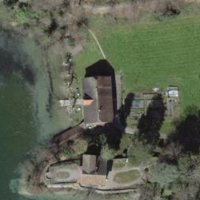
EUNIS habitat code: 14
Species observed at this site:
Podarcis muralis